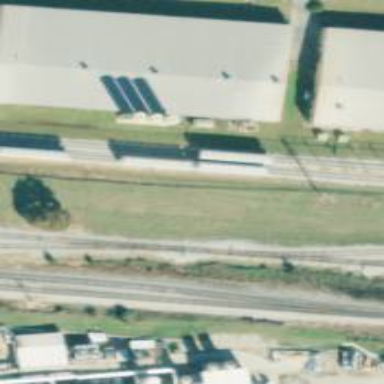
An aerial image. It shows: Rail spur service.